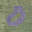
Label: 0